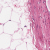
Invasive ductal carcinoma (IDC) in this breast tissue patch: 0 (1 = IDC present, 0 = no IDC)